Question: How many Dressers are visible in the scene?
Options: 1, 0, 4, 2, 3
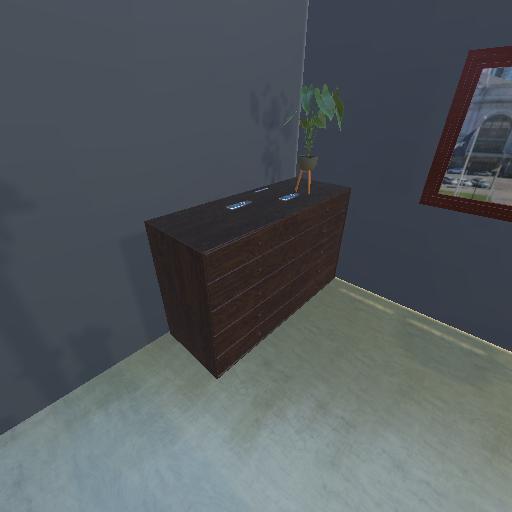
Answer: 1